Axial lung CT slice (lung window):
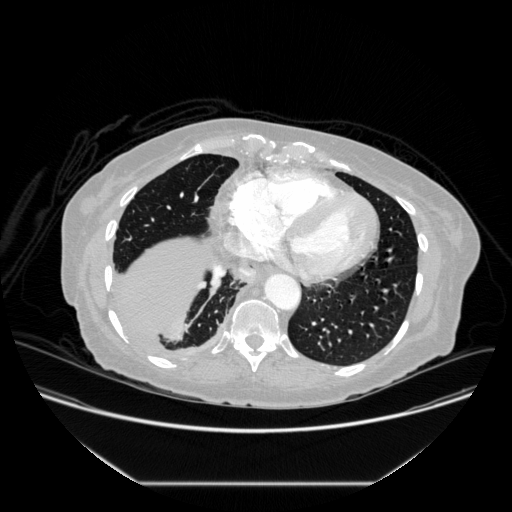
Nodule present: no